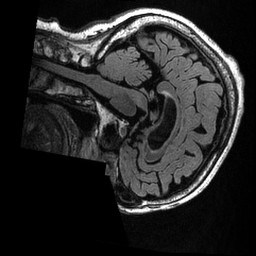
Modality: T2w
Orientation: sagittal
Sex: female
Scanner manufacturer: ge
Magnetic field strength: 3 T
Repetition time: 6 s
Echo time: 0.1257 s